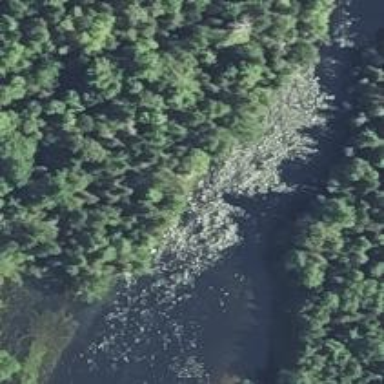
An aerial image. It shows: Rapids in the waterway.